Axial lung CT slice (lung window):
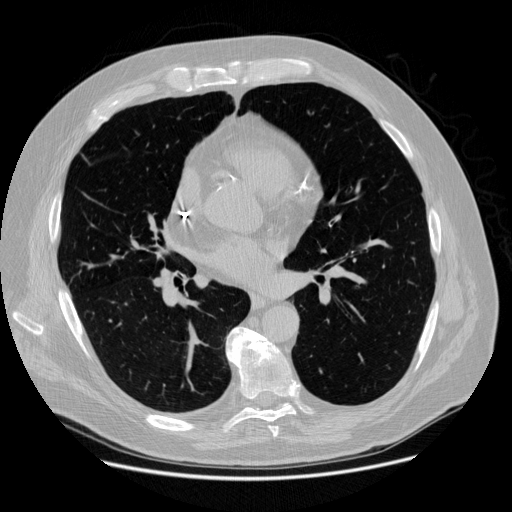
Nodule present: no